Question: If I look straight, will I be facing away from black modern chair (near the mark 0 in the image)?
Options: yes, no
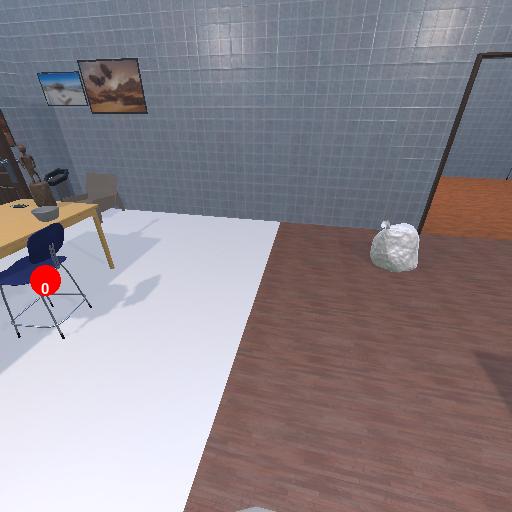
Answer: yes